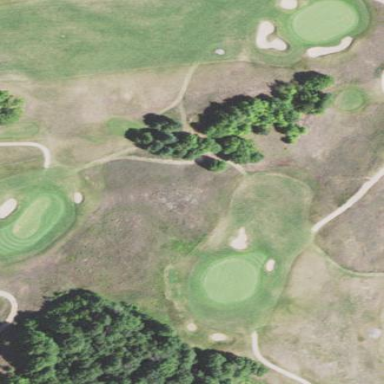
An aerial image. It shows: Grassy area designated as golf fairway.